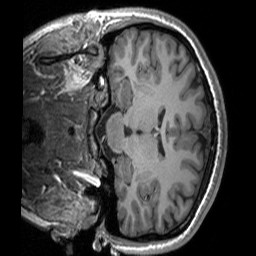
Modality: T1w
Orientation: coronal
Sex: female
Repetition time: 1.95 s
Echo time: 0.026 s